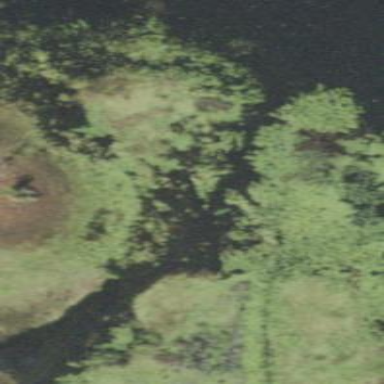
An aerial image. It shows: Marsh wetland.